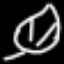
Label: leaf